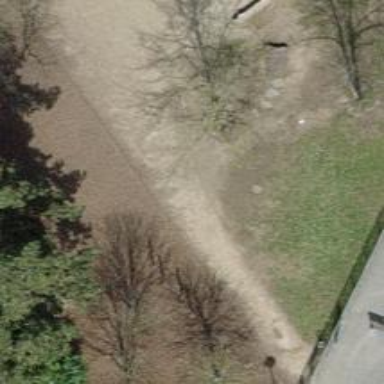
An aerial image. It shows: Footway with fine gravel surface.